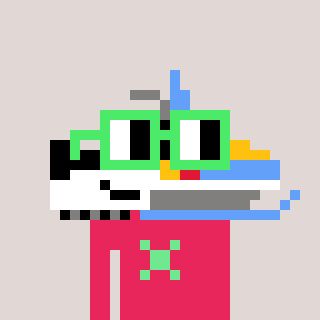
a pixel art character with square light green glasses, a snowmobile-shaped head and a redpinkish-colored body on a warm background